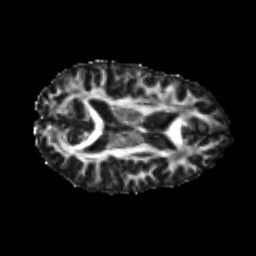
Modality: FA
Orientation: axial
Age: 22
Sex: female
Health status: healthy
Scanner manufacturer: philips
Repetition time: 7.384 s
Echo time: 0.08599 s